Field crop: maize
Growth stage: 2
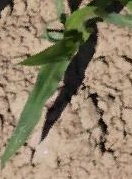
Species: maize